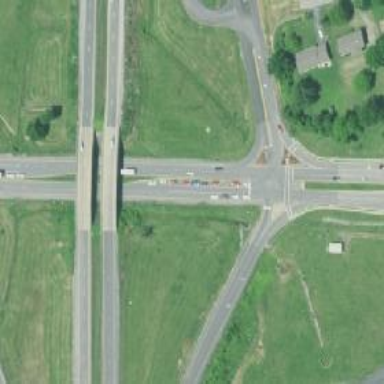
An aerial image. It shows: Secondary link road.